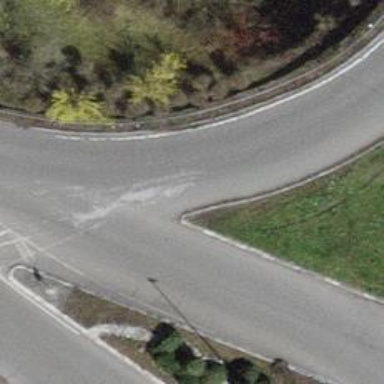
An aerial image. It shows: Secondary link road with asphalt surface.